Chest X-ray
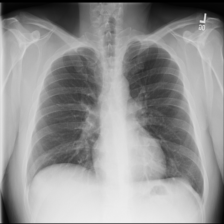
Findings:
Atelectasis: negative
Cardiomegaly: negative
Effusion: negative
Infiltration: negative
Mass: negative
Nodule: negative
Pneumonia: negative
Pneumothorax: negative
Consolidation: negative
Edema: negative
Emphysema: negative
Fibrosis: negative
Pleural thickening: negative
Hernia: negative